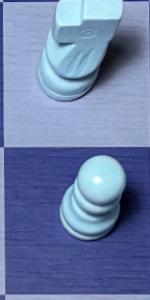
Label: Pawn_White